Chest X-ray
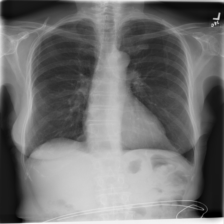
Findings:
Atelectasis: negative
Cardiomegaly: negative
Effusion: negative
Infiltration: positive
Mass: negative
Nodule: negative
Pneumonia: negative
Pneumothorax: negative
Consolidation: negative
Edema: negative
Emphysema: negative
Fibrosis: negative
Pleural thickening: negative
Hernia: negative